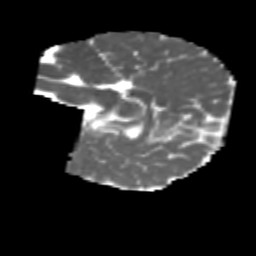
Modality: MD
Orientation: sagittal
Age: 7
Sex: female
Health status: healthy